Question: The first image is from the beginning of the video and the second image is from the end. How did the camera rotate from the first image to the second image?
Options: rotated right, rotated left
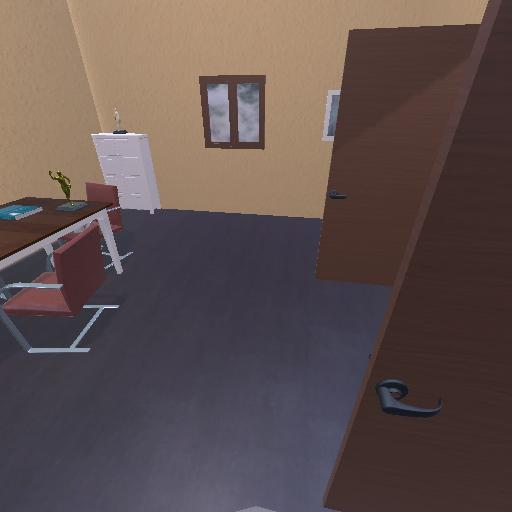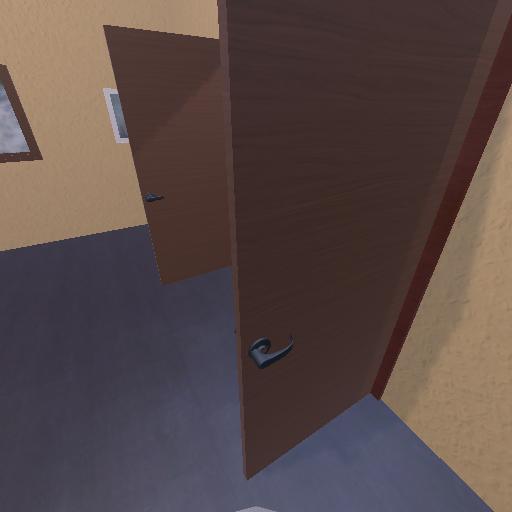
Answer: rotated right